Field crop: tomato
Growth stage: 1
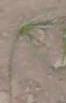
Species: cyperus